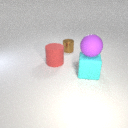
large cyan rubber cube in front of small brown metal cylinder